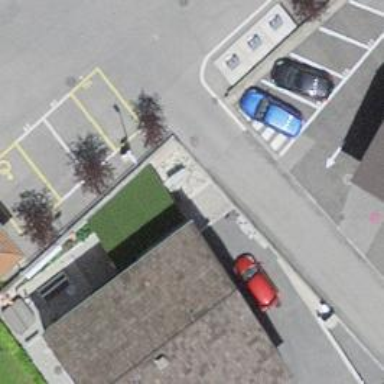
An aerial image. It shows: Charging station.